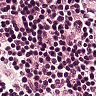
Metastatic tissue present: no